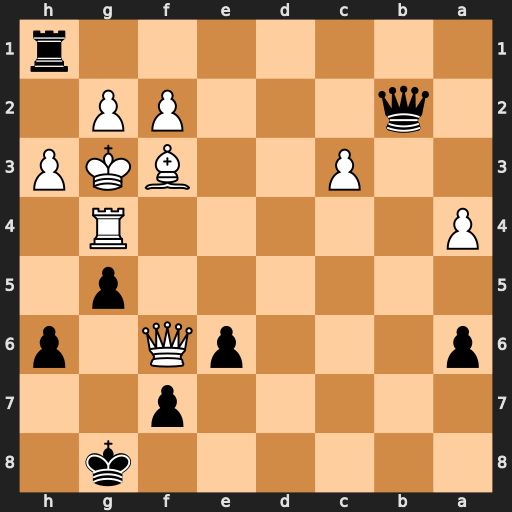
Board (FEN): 6k1/5p2/p3pQ1p/6p1/P5R1/2P2BKP/1q3PP1/7r
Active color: b
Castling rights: -
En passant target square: -
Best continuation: Qb8+ Qf4 Qxf4+ Rxf4 gxf4+